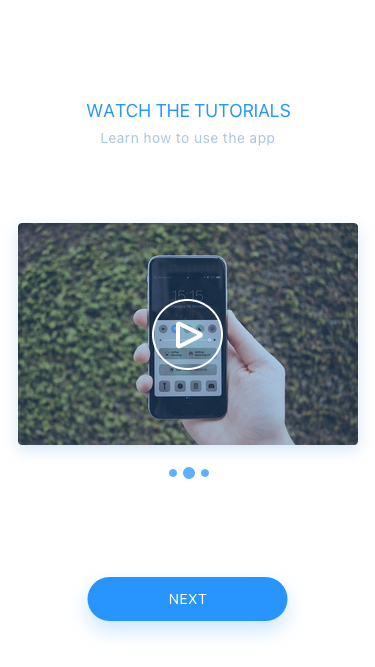
Text in this UI design:
Watch the tutorials
Learn how to use the app